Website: walmart
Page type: gifting
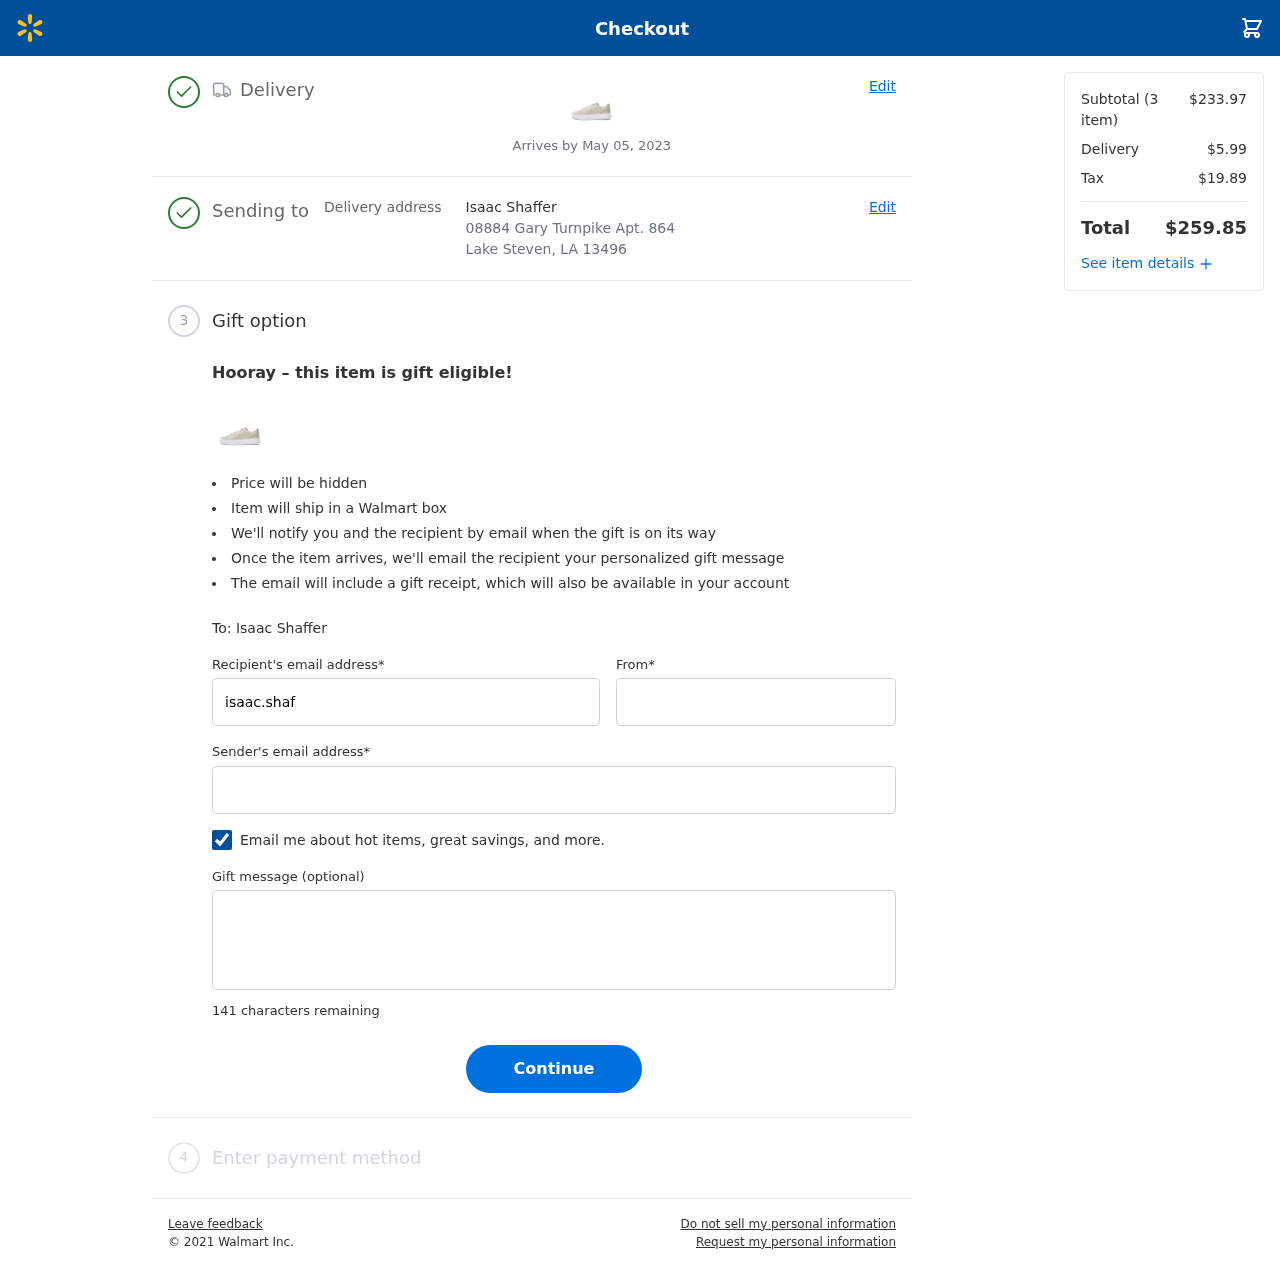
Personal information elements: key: PII_CITY_STATE_ZIP
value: Lake Steven, LA 13496
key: PII_EMAIL
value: ronald_coleman@hotmail.com
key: PII_FIRSTNAME
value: Ronald
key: PII_GIFT_EMAIL
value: isaac.shaffer@yahoo.com
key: PII_GIFT_FULLNAME
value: Isaac Shaffer
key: PII_GIFT_MESSAGE
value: Isaac, I saw these trainers and immediately thought of you—I know how much you love comfy style! Hope they add a little extra pep to your step. Enjoy!
Ronald
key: PII_STREET
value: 08884 Gary Turnpike Apt. 864
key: PII_GIFT_FIRSTNAME
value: Isaac
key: PII_GIFT_LASTNAME
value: Shaffer
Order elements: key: ORDER_DELIVERY_DATE
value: Arrives by May 05, 2023
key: ORDER_NUM_ITEMS
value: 3
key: ORDER_SUBTOTAL
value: $233.97
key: ORDER_SHIPPING_COST
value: $5.99
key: ORDER_TAX
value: $19.89
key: ORDER_TOTAL
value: $259.85